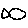
Label: fish